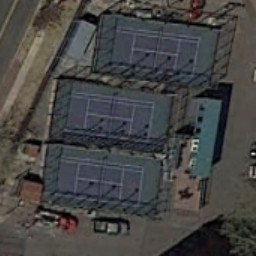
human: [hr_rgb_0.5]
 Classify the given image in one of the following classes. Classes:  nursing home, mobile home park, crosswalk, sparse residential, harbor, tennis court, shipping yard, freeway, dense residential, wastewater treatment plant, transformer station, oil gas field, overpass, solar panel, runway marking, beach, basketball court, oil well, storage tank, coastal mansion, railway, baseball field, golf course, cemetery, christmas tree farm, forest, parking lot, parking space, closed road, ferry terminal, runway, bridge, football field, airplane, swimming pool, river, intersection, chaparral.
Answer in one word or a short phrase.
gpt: tennis court